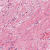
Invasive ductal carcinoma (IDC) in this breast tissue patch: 0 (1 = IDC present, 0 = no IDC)